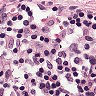
Metastatic tissue present: no